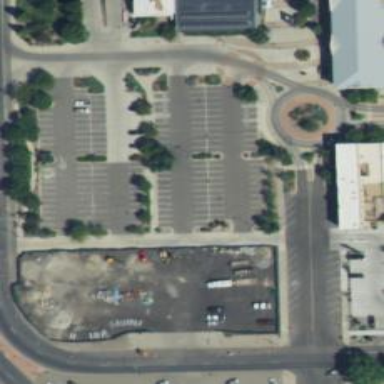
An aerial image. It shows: Parking space.